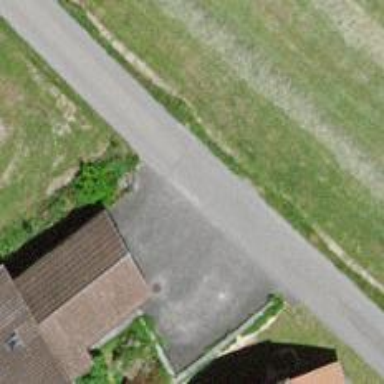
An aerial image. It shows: Smoothly paved residential road.